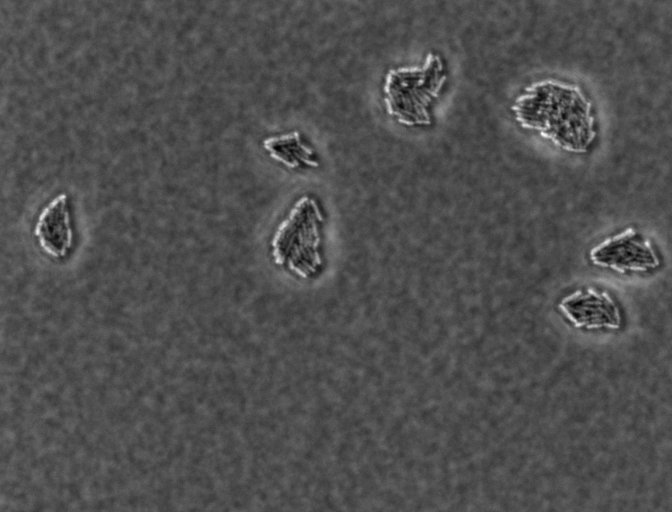
Escherichia coli 1612